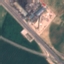
Label: Highway